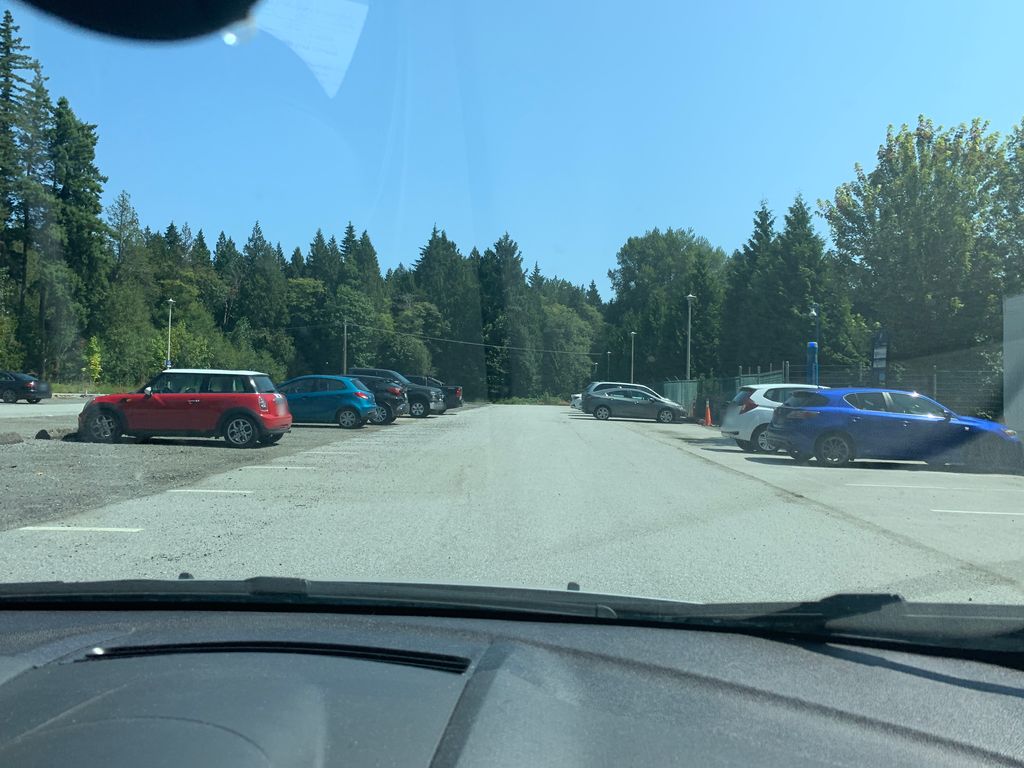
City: vancouver